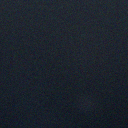
Screen state: off